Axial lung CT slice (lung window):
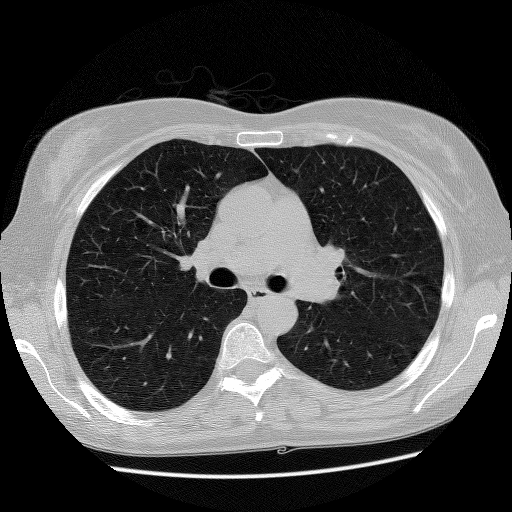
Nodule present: no